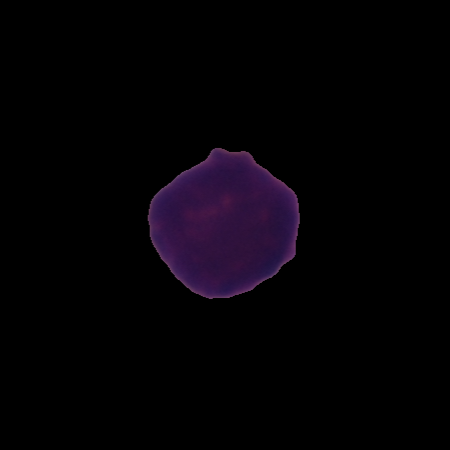
Label: healthy